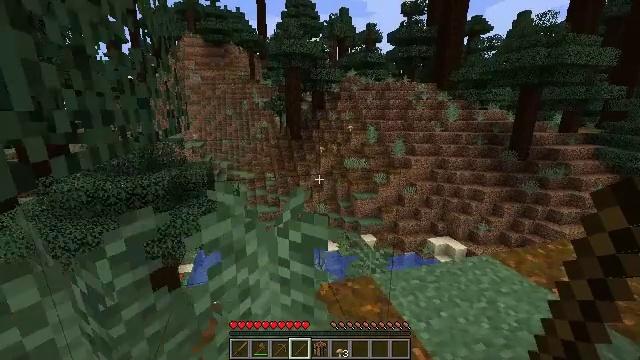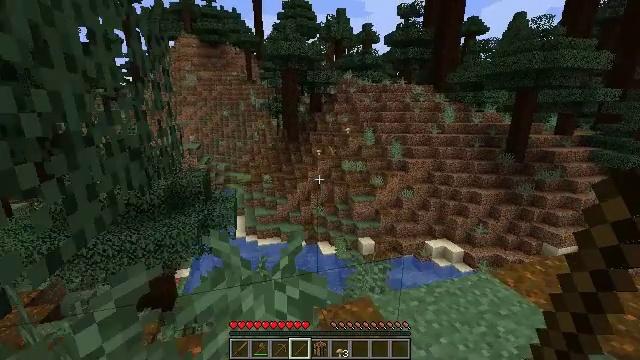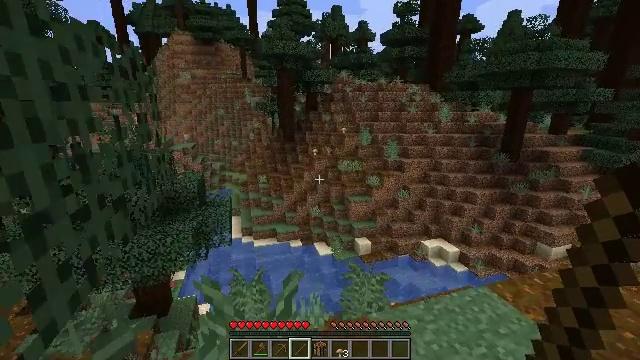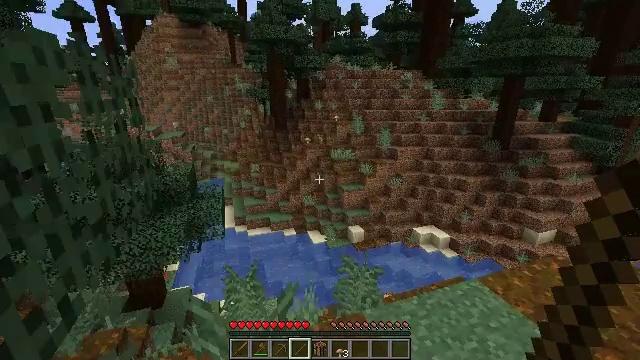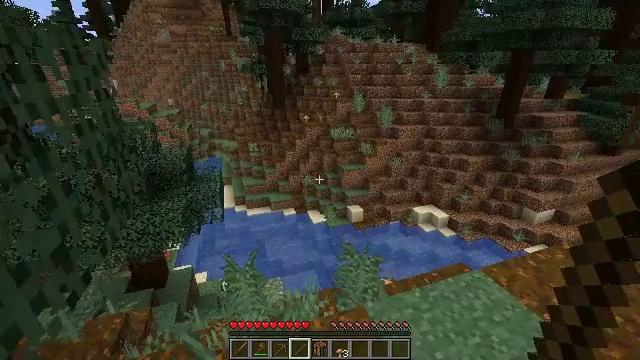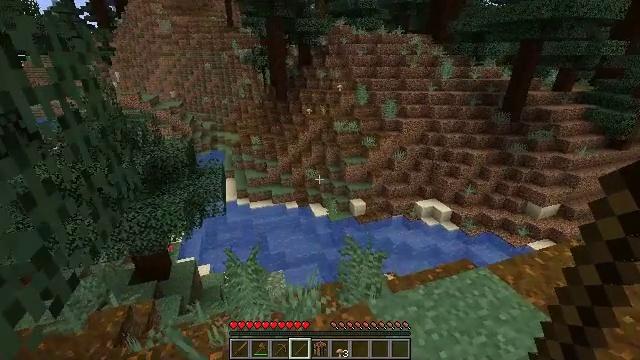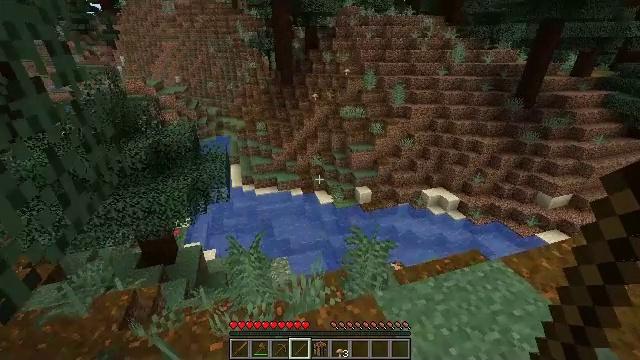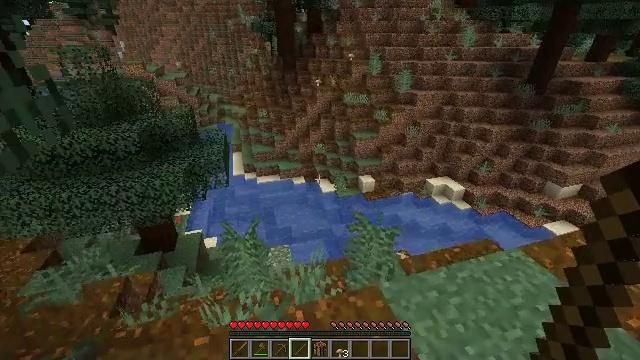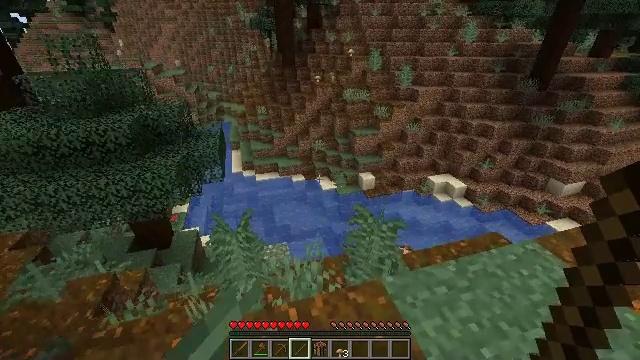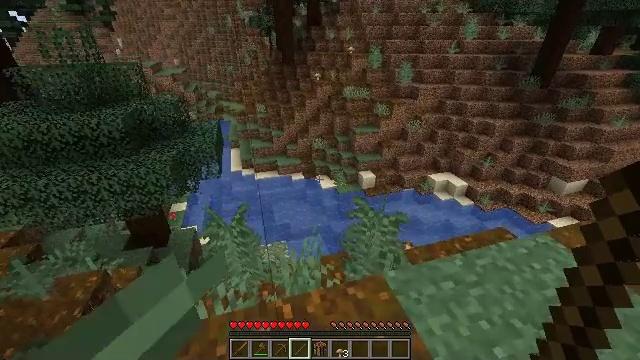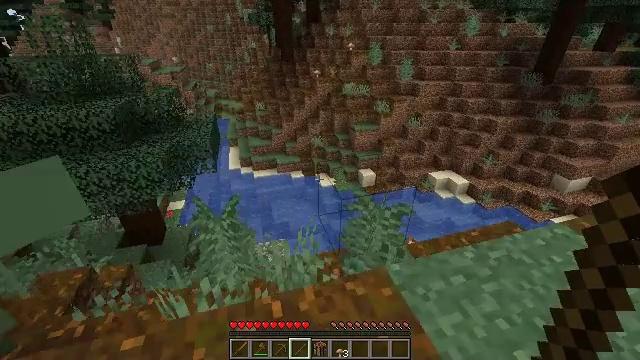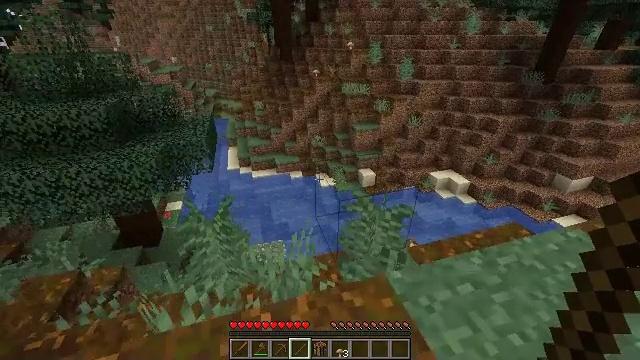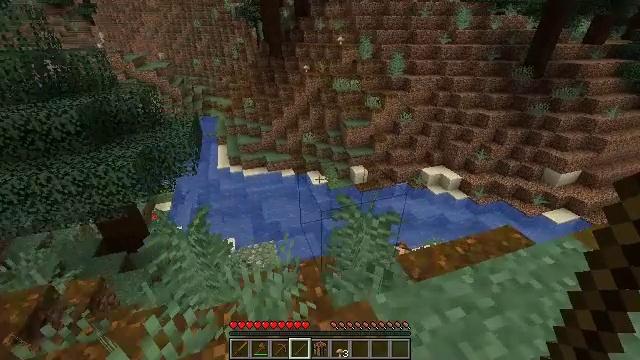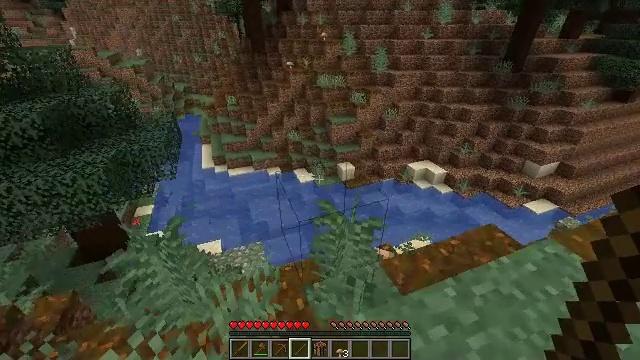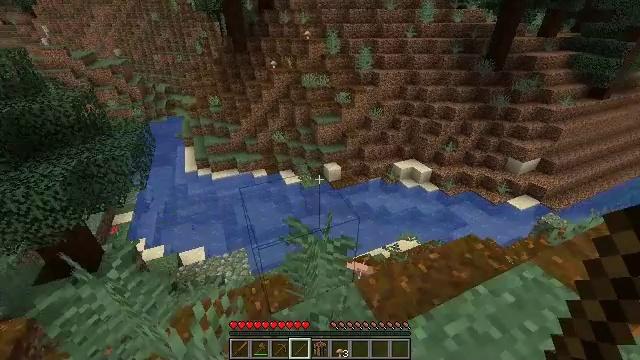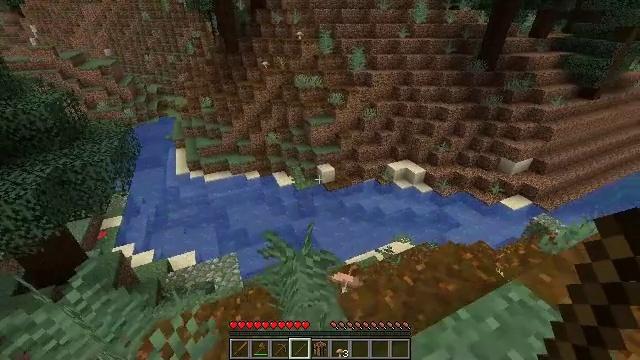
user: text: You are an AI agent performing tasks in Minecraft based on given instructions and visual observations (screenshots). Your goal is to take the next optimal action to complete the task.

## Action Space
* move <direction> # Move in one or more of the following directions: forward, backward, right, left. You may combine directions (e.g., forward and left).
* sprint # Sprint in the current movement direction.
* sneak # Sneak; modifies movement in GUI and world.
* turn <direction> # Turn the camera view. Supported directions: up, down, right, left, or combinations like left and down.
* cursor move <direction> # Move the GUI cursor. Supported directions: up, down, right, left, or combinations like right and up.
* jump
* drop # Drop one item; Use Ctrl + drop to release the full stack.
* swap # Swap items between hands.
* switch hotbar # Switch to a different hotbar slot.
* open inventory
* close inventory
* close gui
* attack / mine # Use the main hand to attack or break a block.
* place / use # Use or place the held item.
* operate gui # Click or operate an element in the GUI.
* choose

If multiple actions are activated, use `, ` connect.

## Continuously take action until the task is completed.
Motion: motion action
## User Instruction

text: Gather the brown mushroom in dark areas.
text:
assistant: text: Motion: move forward, jump
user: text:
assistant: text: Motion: move forward
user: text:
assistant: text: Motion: move forward, turn right and down
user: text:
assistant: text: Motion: move forward, turn down
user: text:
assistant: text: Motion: move forward, turn down
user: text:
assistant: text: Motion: move forward and move right, turn left and down
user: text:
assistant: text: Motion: move forward and move right, turn down
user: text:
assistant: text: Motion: move forward and move right
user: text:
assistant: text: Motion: move forward and move right
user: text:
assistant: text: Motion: move forward and move right
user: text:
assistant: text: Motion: move forward and move right
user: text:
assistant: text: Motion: move forward and move right, turn right
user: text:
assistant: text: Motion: move forward and move right, turn right
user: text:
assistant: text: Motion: move forward and move right, turn right
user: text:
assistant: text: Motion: move forward and move right, turn right
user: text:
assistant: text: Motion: move forward
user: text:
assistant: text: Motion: move forward
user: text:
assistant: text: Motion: move forward
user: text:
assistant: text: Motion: move forward
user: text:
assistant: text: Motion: move forward
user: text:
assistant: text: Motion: move forward, turn down
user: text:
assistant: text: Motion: turn down
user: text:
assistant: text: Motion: turn right and down
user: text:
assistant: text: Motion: turn down
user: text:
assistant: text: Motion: no_op
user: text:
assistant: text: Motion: no_op
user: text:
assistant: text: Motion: no_op
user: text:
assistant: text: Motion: no_op
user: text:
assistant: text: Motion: no_op
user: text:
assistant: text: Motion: no_op